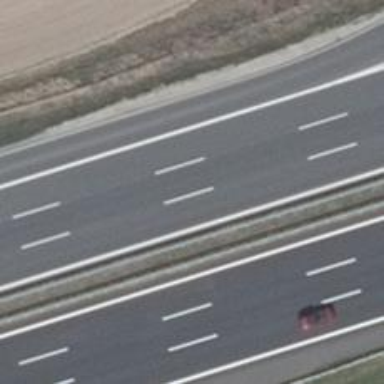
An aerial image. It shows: Concrete motorway.